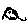
Label: smiley face